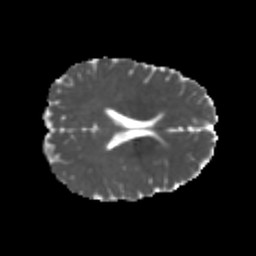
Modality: MD
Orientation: axial
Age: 21
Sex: female
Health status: healthy
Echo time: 0.074 s